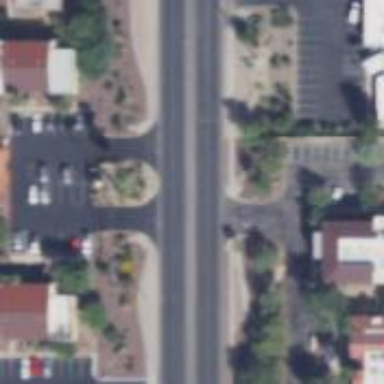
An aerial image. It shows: Unmarked road crossing.